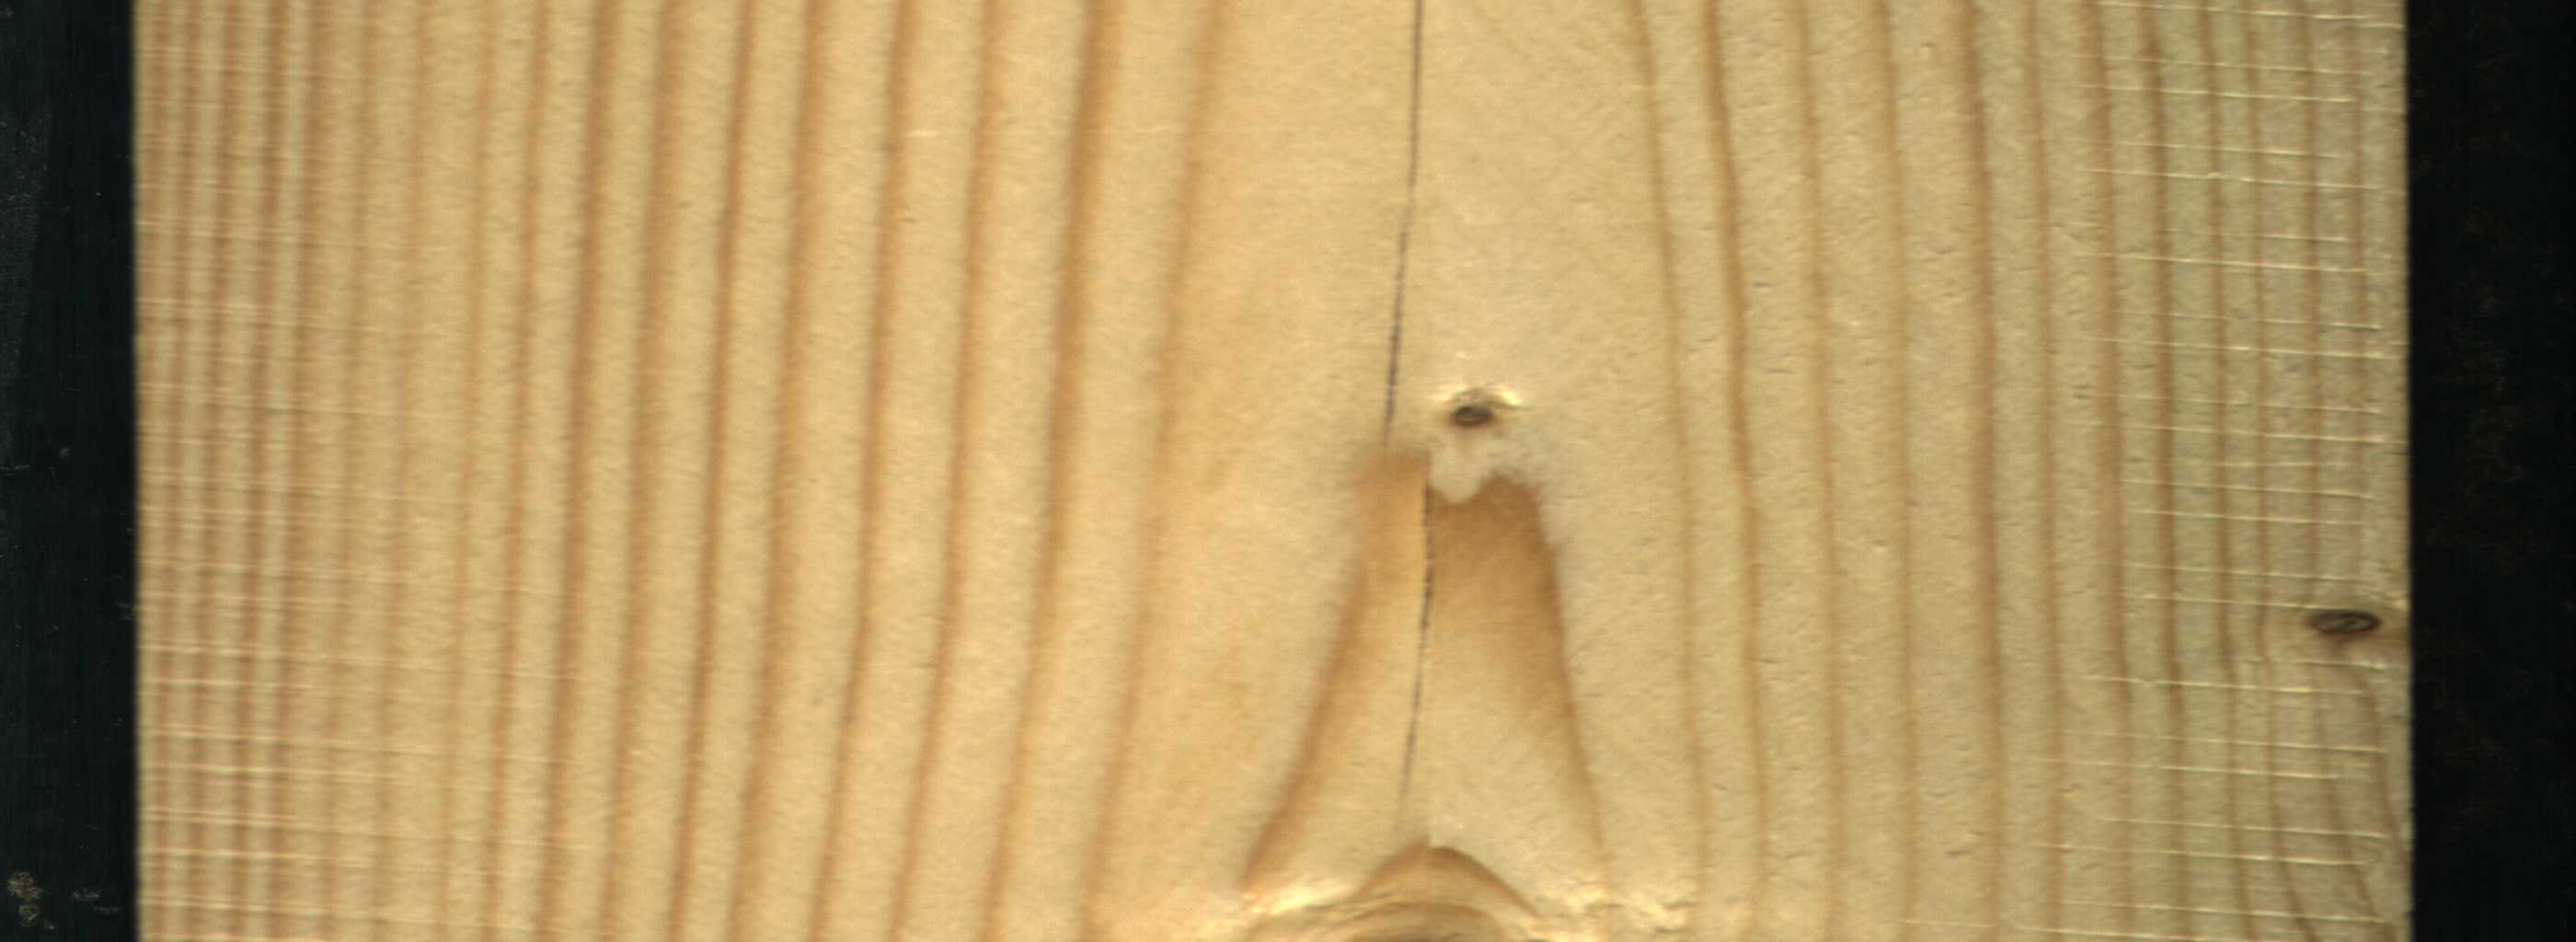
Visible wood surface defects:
Crack
Dead_Knot
Live_Knot
Live_Knot